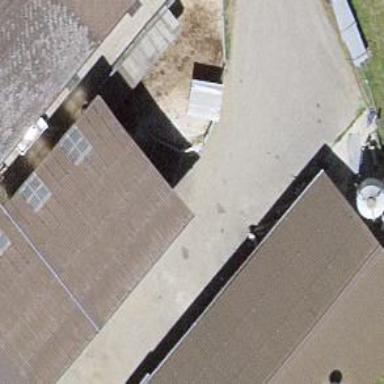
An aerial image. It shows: Shed building.